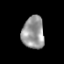
Tissue: prostate
Cell type: T cells
Senescence score: 0.3429
Nuclear area (px): 701
Mean DAPI intensity: 153.18